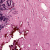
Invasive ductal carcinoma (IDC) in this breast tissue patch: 0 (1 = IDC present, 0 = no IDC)